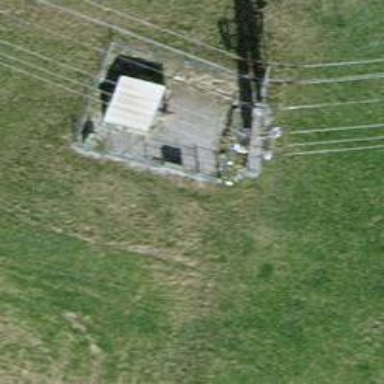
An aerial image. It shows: Street cabinet meant for power infrastructure.